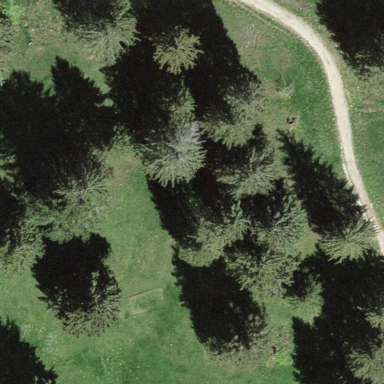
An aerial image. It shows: Beautiful woodland area.